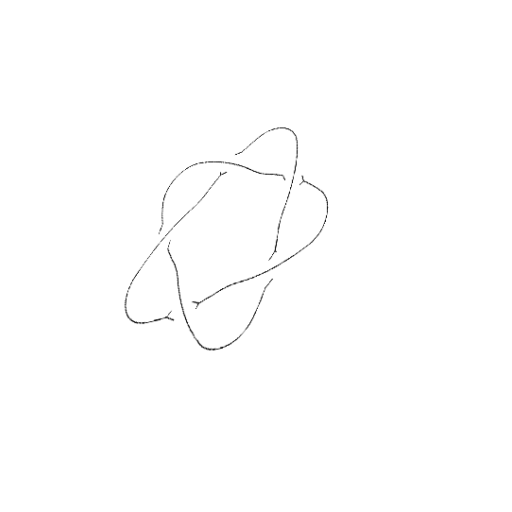
Crossing number: 5